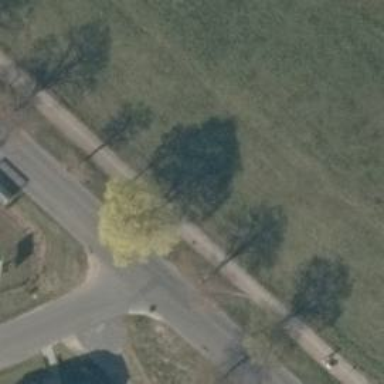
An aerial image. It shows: Footway.